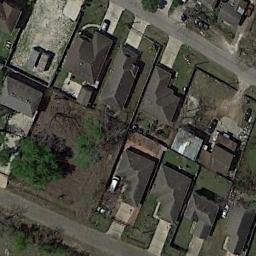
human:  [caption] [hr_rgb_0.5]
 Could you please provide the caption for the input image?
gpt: The medium residential is on the grass next to the road .

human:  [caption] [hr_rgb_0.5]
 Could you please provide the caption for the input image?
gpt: The medium residential area with some neatly arranged houses is surrounded by roads .

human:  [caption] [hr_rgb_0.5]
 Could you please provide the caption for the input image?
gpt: Medium-sized houses are surrounded by green trees .

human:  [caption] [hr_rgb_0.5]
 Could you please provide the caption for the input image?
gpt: Many buildings of different shapes are in medium residential area .

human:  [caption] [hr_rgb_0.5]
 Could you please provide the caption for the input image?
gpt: There are some black buildings on the medium residential area .